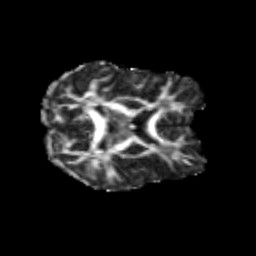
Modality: FA
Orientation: axial
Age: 19
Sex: female
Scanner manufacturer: siemens
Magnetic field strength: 3 T
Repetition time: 3.5 s
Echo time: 0.125 s